Question: I'm trying to build a CV using HTML & CSS as my first little project.
I'm having an issue getting the some very basic alignment sorted but I can't (for the life of me) work out why this slight displacement is happening. What am I miss guys?
The displacement is how the UL division sits next to the H3 division of 'skills'
Some direction and advise would be great! Thanks, and I hope I've formatted this post correctly.

'''
html {
margin: 48px 48px;
box-sizing: border-box;
}
body {
font-family: "calibri";
max-width: 980px;
}
img {
height: 300px;
width: 300px;
border-radius: 50%;
margin: 4px 4px 4px 4px;
float: right;
z-index: 2;
}
.name {
line-height: 1em;
border-bottom: solid 2px black;
position: relative;
z-index: 1;
}
.contact p {
font-weight: 250;
width: 300px;
height: 35px;
}
.contact strong {
font-weight: 600;
}
.header {
width: 175px;
height: 200px;
display: inline-block;
text-align: right;
background-color: antiquewhite;
}
.skills {
width: 475px;
height: 200px;
background-color: beige;
display: inline-block;
}
.skills ul {
columns: 2;
list-style-position: inside;
}
.experience {
width: 475px;
height: 200px;
background-color: beige;
}
'''
'''
<div class="name">
<h1>Name</h1>
</div>
<div class="contact">
<p><strong>Email</strong>: blabla@gmail.com<br><strong>No</strong>: 0000 000 000</p>
</div>
<!-- Bio section -->
<div class="bio">
<p>I am a creative, determined and hardworking individual looking to secure a full-time position in a role that promotes development and growth. I love engaging with projects and working to a high standard, I have been effective in previous media related
roles in tasks such as content creation and article publication.</p>
</div>
<!-- Skills -->
<h3 class="header">skills</h3>
<div class="skills">
<ul>
<li>Content Creation</li>
<li>Social Media</li>
<li>Document Publication</li>
<li>Document Editing</li>
<li>HTML/CSS</li>
<li>Customer Service</li>
<li>Blog Writing</li>
</ul>
</div>
<!-- Experience -->
<h3 class="header">Experience</h3>
<!-- VANEL -->
<div class="experience">
<h4>Communication, Digital Media and Youth Development Internship</h4>
<p>VANEL (Voluntary Action North East Lincolnshire)</p>
<p>VANEL are an independent organisation that support the development, infrastructure and expansion of non-profits in the local area.</p>
<div class="experience-list">
<ul>
<li>Created and circulated editorial work for the local third-sector industry in Lincolnshire.</li>
<li>Developed a local marketing and social media plan for a community welfare campaign.</li>
<li>Worked directly with younger people to strengthen their relationship with the third-sector.</li>
<li>Lead a video project with a group of students from a local college, I liaised with tutors and small charity owners, bringing the two together.</li>
<li>Social critique and development of an area suffering from a lack of youth support.</li>
</ul>
</div>
'''
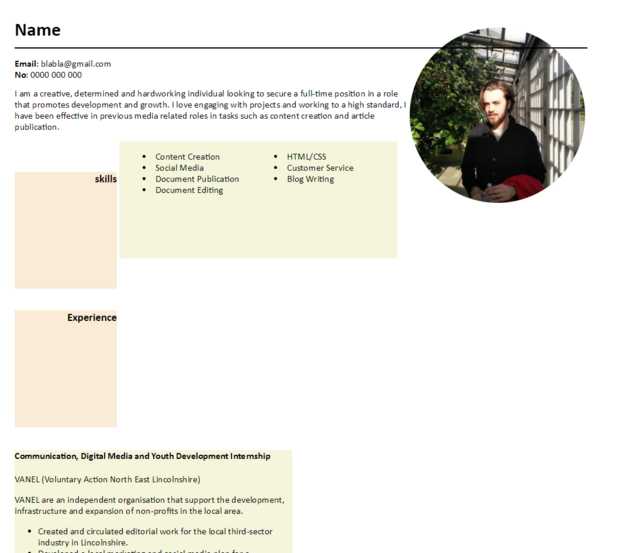
Answer: put the 'div' and 'h3' in a wrapper div:
'''
<div style="display:flex; flex-wrap:nowrap;">
<h3 class="header">skills</h3>
<div class="skills">
<ul>
<li>Content Creation</li>
<li>Social Media</li>
<li>Document Publication</li>
<li>Document Editing</li>
<li>HTML/CSS</li>
<li>Customer Service</li>
<li>Blog Writing</li>
</ul>
</div>
</div>
'''